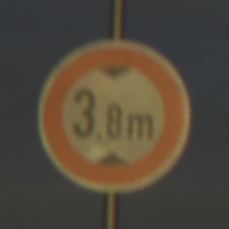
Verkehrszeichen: TatsaechlicheHoehe
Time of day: SunriseSunset
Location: Outdoor (Nature)
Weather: PartlyCloudy
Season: Summer
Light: Natural